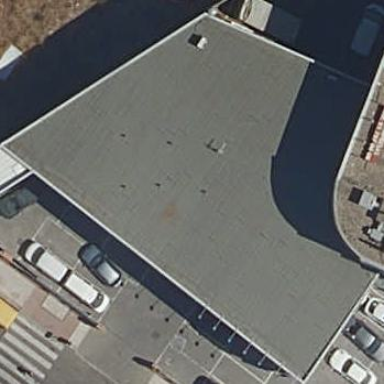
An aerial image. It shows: Industrial building.